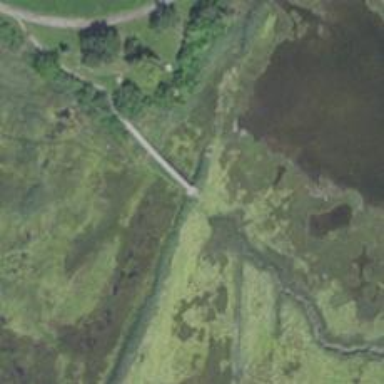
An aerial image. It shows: Footway bridge.